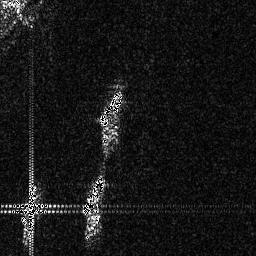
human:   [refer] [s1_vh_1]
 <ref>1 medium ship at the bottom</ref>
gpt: <box>[[31, 67, 41, 83, 0]]</box>